Question: The following data is uploaded to my GAE application -

How can I
1. get fields with files only
2. get filenames of the uploaded files?
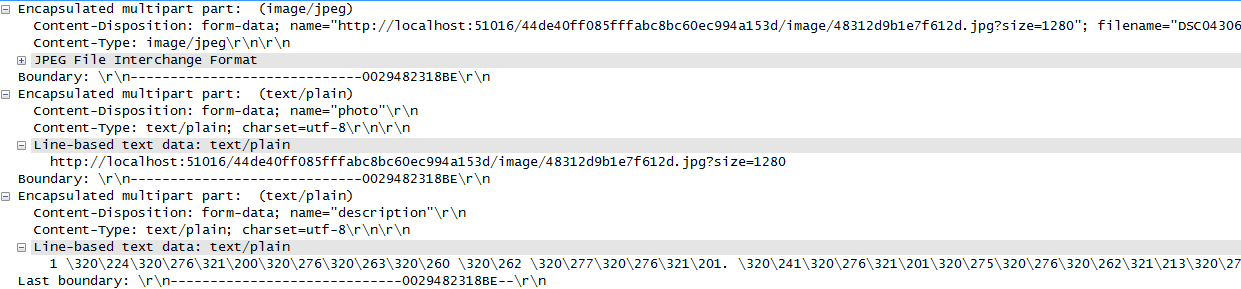
Answer: 1. get fields with files only import cgi
values = self.request.POST.itervalues()
files = [v for v in values if isinstance(v, cgi.FieldStorage)]
2. get filenames of the uploaded files filenames = [f.filename for f in files]
corrected snippet, now tested :)